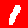
Digit: 1